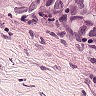
Metastatic tissue present: yes